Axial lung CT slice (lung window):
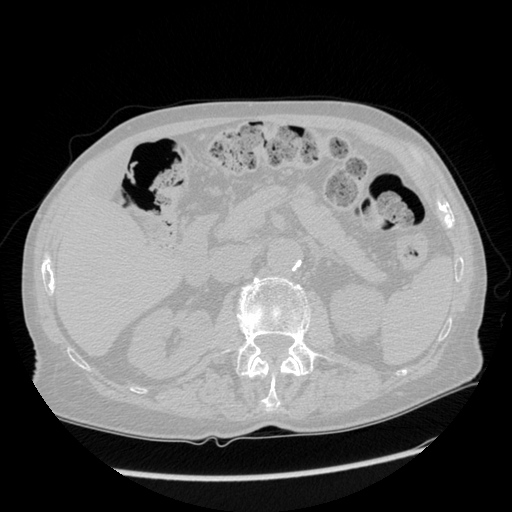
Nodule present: no